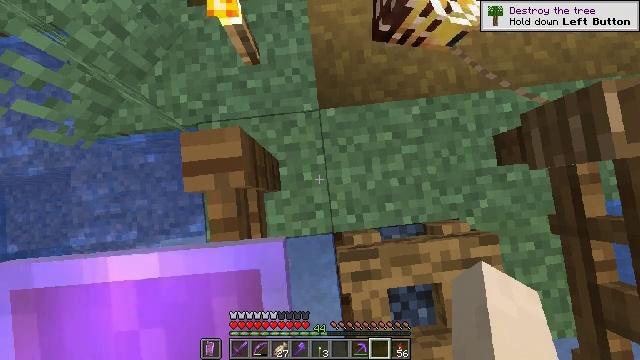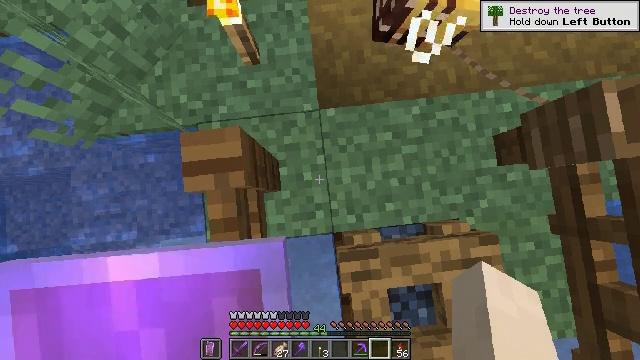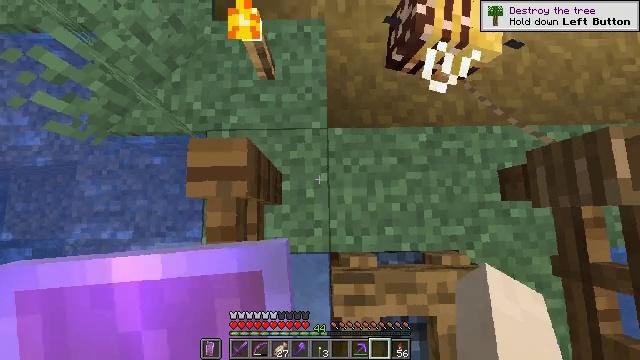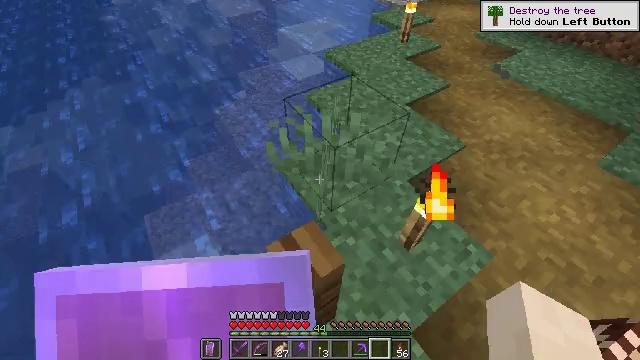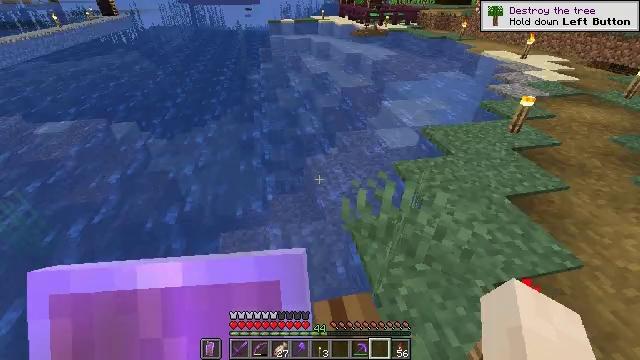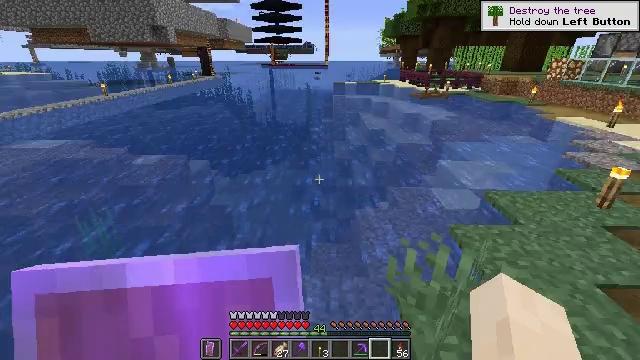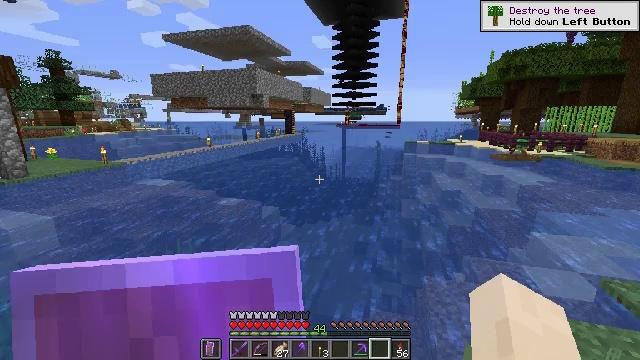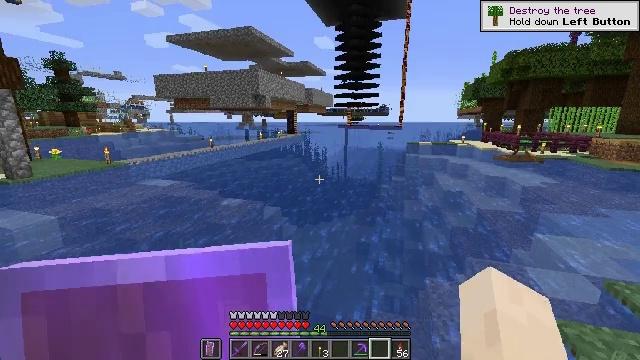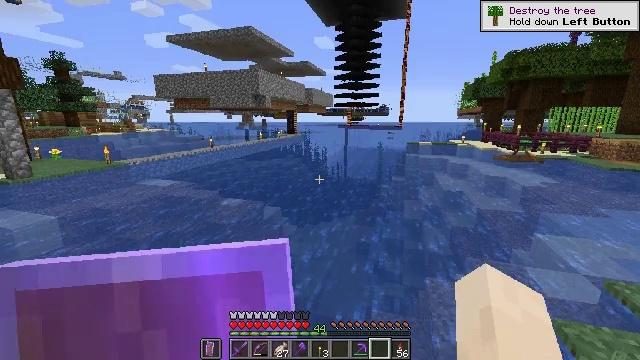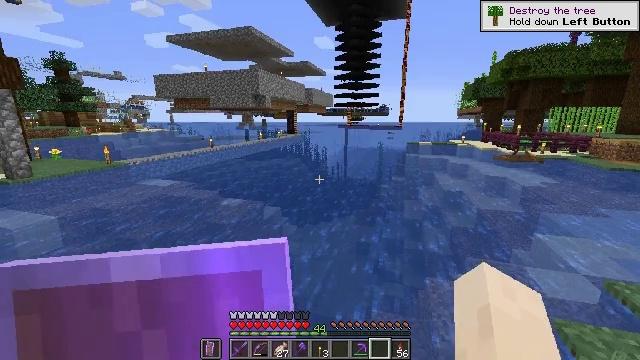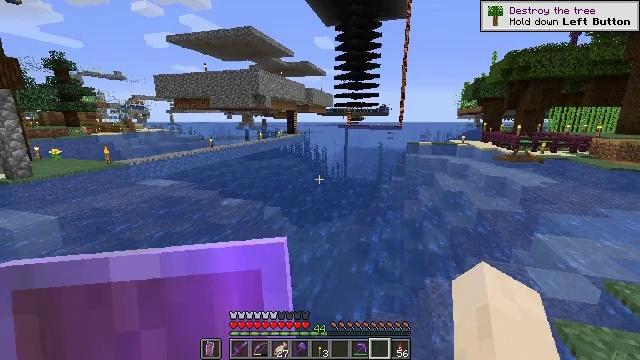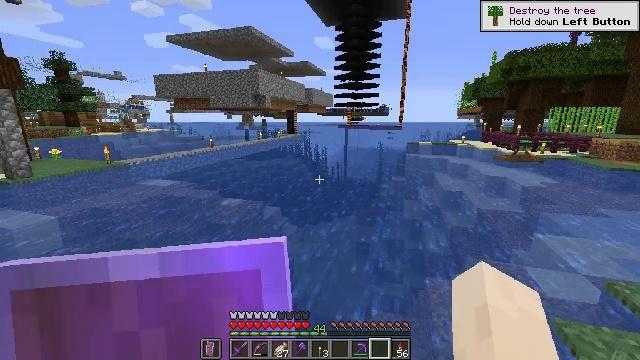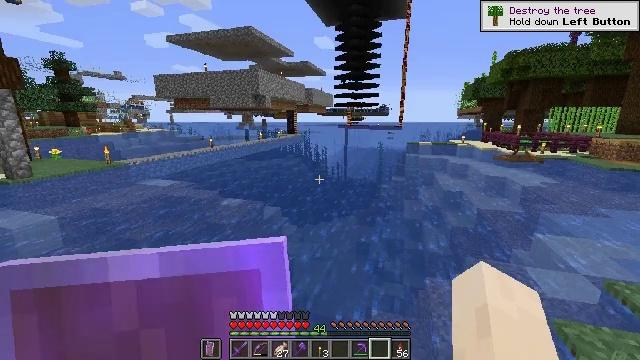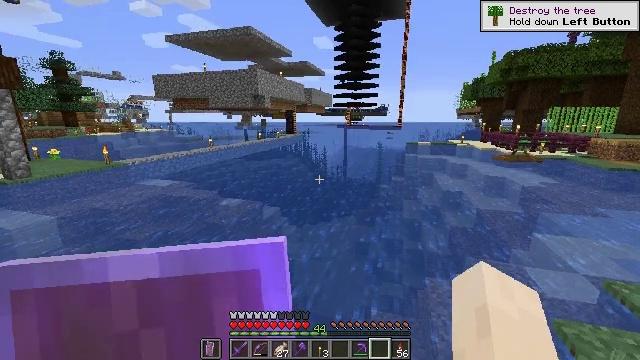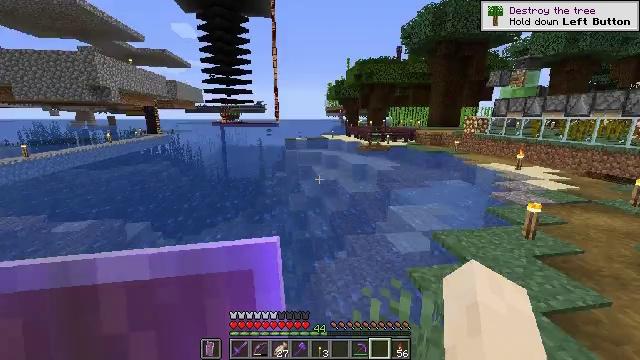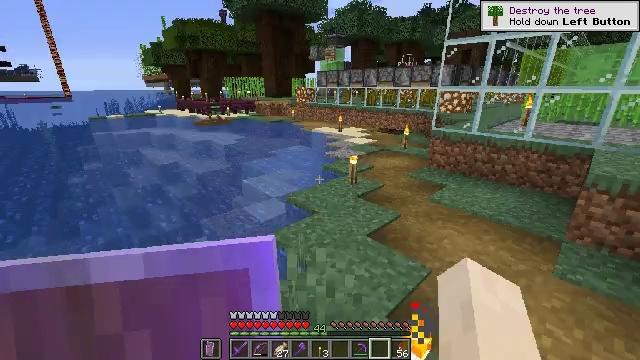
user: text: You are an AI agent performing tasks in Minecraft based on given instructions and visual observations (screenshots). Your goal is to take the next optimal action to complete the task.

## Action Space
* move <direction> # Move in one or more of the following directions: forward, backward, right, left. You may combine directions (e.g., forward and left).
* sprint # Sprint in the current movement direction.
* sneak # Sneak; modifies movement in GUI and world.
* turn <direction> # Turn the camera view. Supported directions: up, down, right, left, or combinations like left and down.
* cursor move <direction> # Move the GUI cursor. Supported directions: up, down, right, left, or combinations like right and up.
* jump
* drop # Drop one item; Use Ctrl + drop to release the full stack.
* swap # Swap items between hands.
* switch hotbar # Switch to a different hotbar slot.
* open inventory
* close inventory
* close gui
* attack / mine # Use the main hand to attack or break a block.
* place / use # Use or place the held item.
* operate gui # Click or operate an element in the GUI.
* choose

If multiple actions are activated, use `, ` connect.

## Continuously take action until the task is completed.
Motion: motion action
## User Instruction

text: Break the bone block to gather material.
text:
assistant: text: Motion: no_op
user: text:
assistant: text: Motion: turn left and up
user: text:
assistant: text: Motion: turn left and up
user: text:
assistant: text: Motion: turn left and up
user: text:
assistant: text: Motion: turn left and up
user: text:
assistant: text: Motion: turn left and up
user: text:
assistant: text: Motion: no_op
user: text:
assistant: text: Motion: no_op
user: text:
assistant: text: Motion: no_op
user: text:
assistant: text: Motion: no_op
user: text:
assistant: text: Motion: no_op
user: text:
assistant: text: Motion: no_op
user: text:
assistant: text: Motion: no_op
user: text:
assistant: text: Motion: turn right
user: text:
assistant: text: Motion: turn right and down
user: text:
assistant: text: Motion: turn right and down
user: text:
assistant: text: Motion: turn right
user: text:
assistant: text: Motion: turn right
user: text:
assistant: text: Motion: turn right
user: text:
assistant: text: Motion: no_op
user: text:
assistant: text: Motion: no_op
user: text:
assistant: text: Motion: no_op
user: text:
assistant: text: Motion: no_op
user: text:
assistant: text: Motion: turn right and down
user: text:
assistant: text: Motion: turn right and down
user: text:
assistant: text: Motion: turn right and down
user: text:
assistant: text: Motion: turn down
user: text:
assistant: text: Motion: turn left
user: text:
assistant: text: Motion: turn left
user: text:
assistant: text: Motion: no_op